Field crop: maize
Growth stage: 2
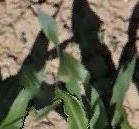
Species: maize